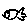
Label: fish